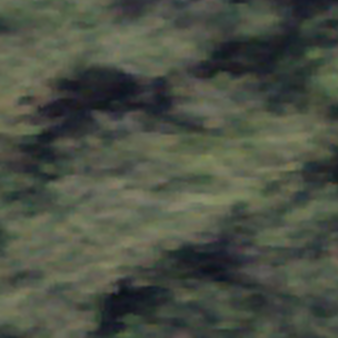
Label: other